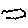
Label: cloud